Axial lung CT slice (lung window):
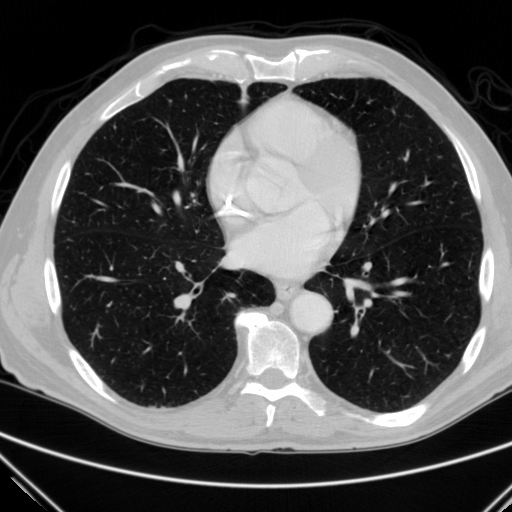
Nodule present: no